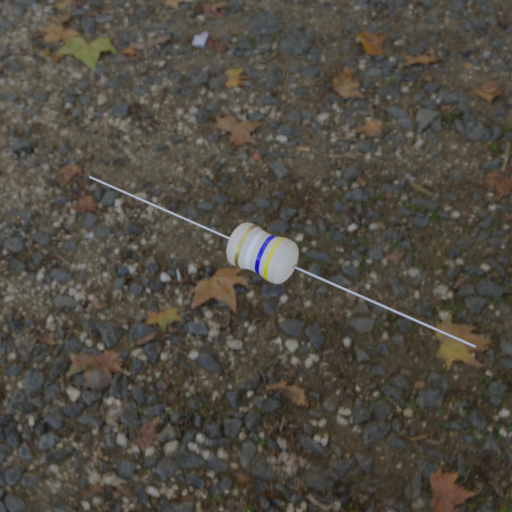
Resistor colour bands (in order): gold, white, blue, yellow